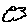
Label: cloud